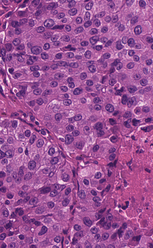
Tumor epithelial tissue: yes
Tumor-associated stroma tissue: yes
Normal tissue: no